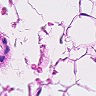
Metastatic tissue present: no